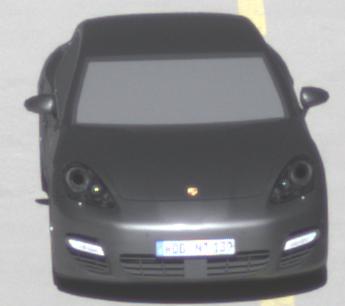
Make: Porsche
Model: Panamera
Detailed model: Panamera (970)
Model produced from: 2010/05
Model produced until: 2013/04
Doors: 5
Color: gray
Road condition: dry road
Daytime: midday
Contrast: high contrast